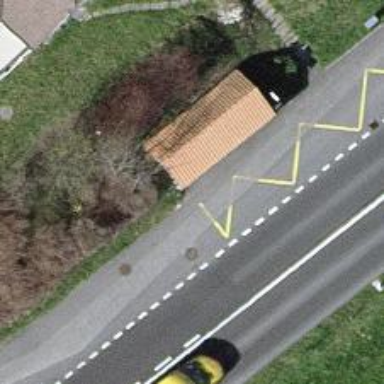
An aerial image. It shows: Bus stop with platform for public transport.